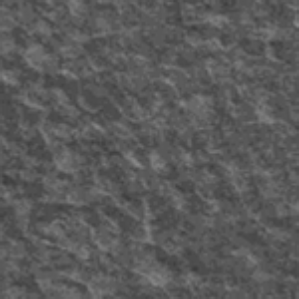
Label: frost